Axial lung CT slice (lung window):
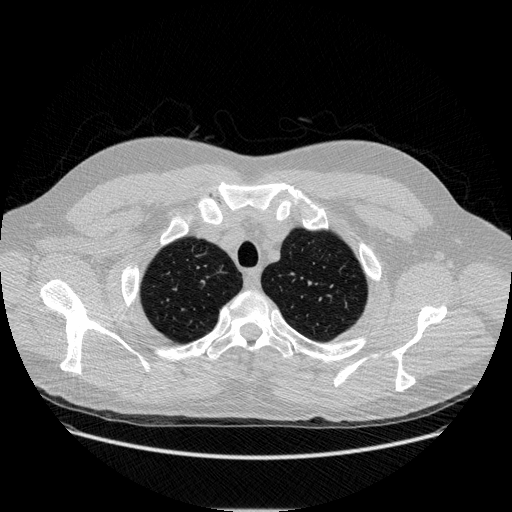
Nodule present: no